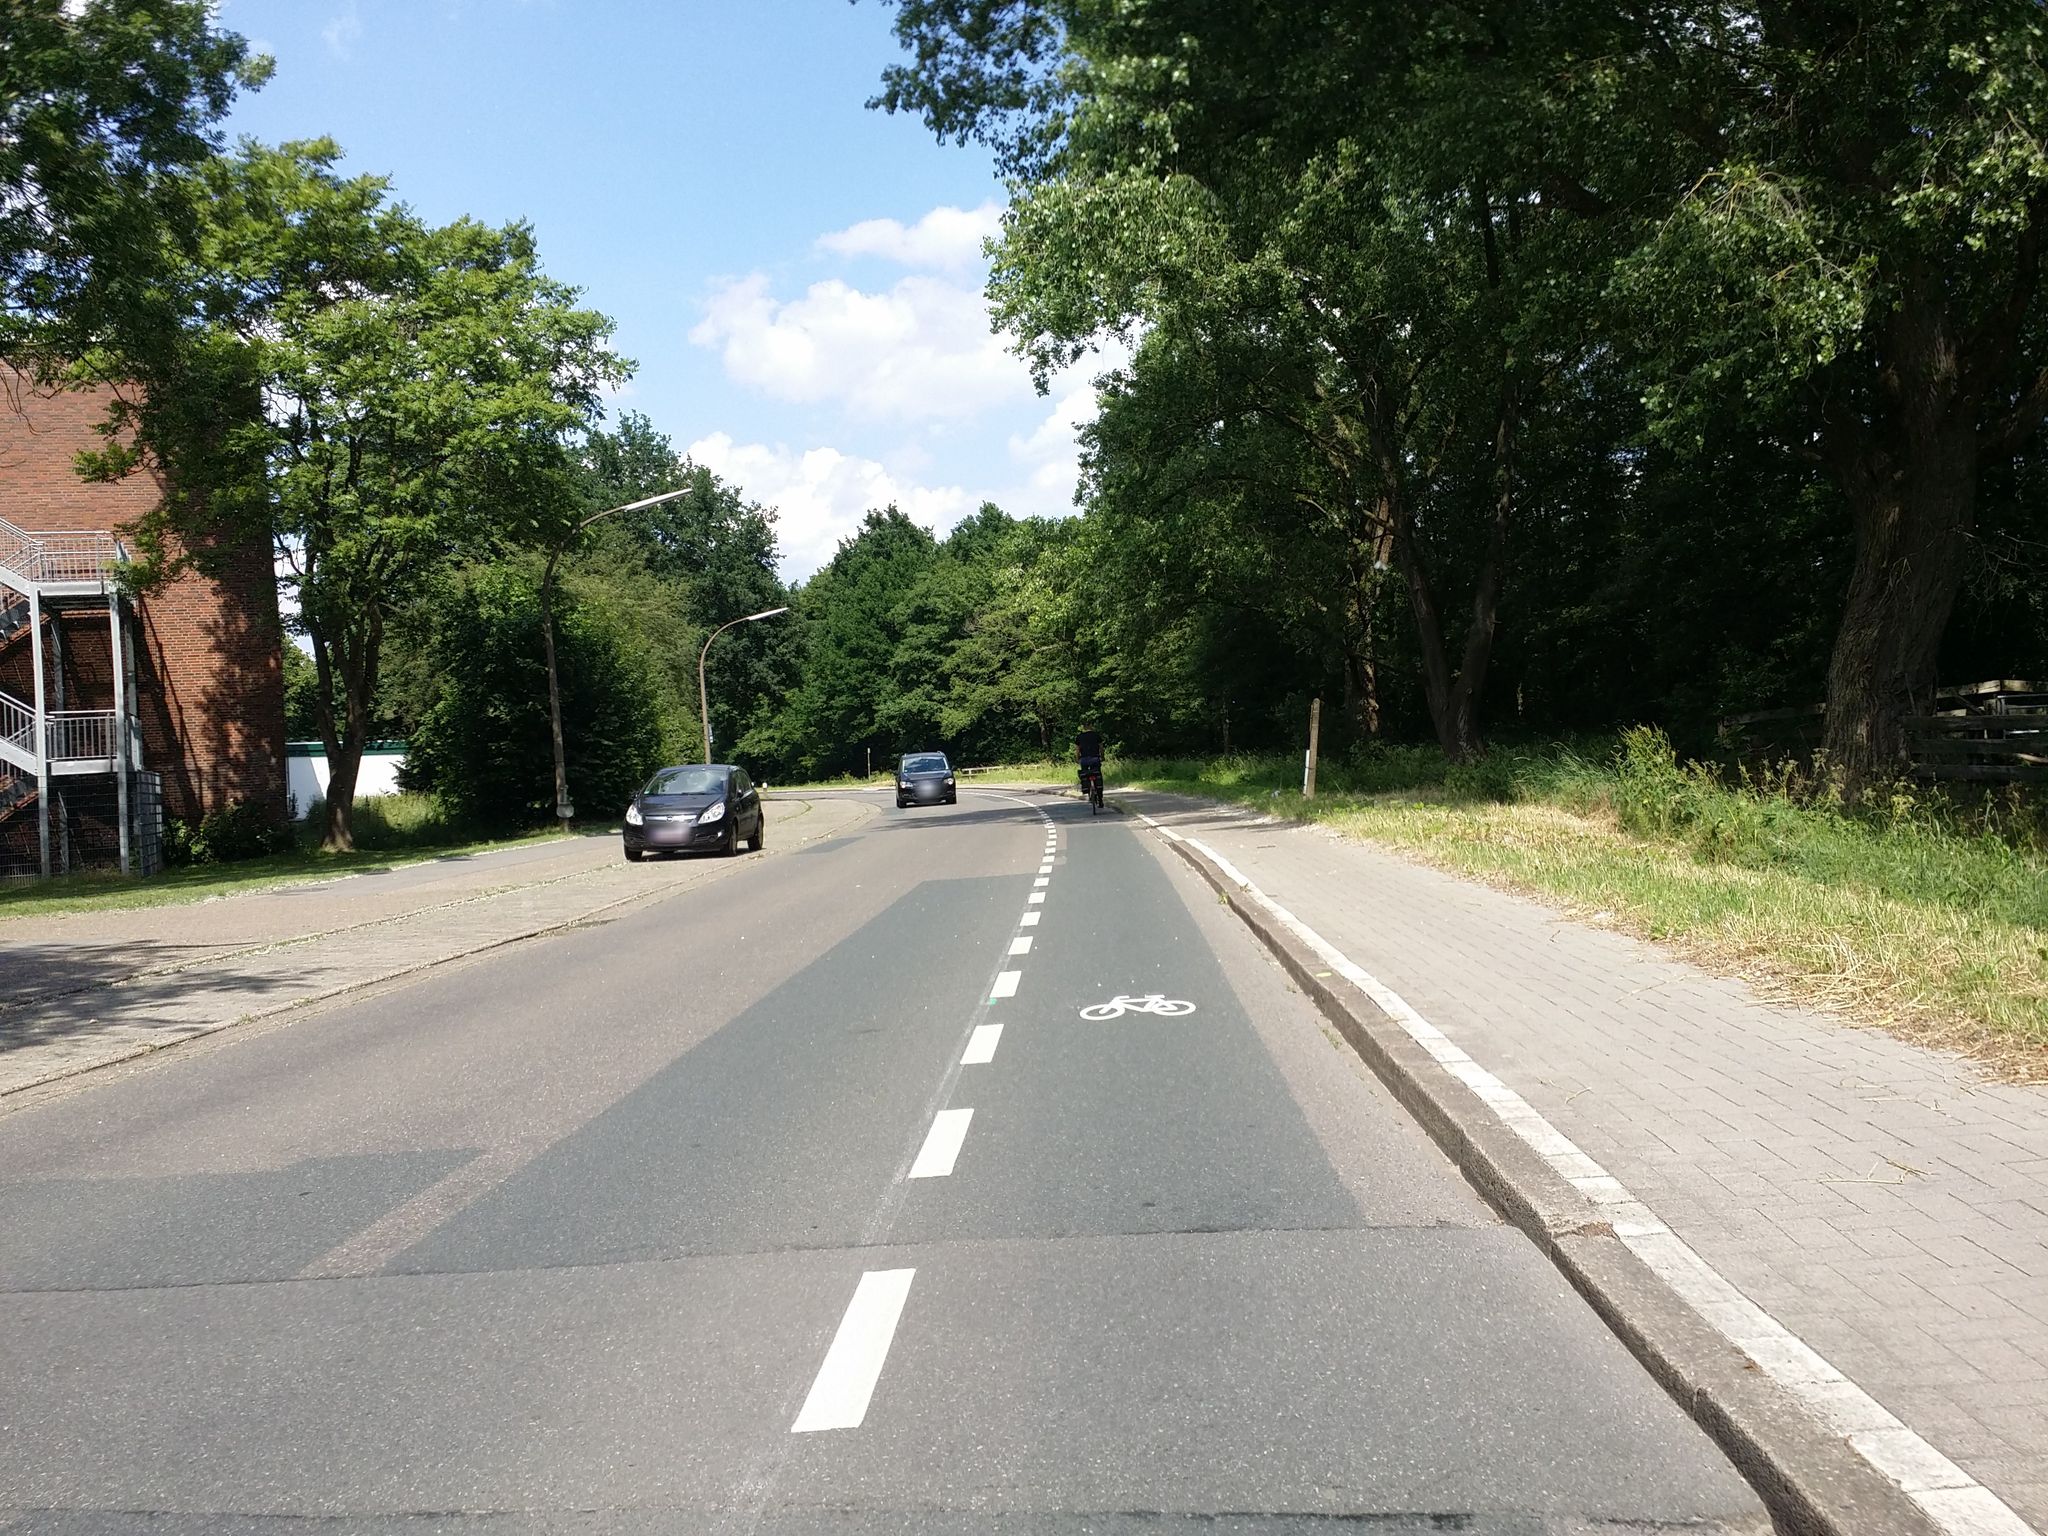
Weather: clear
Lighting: day
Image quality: good
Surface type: cycling surface
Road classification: track, footway
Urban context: urban centre
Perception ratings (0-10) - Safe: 8.27, Lively: 7.65, Beautiful: 9.63, Boring: 4.45, Depressing: 3.45, Wealthy: 8